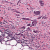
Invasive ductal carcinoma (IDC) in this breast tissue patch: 0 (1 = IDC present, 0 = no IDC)